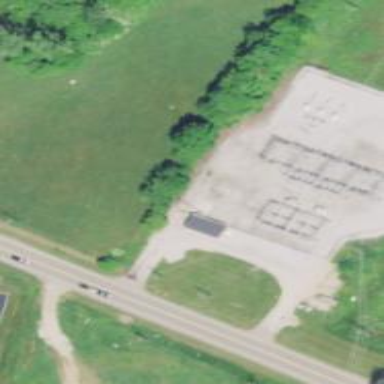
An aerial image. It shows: Distribution substation surrounded by chain link fence.